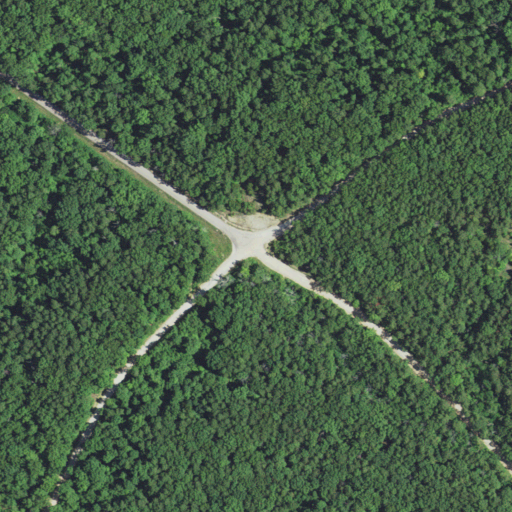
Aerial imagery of gap in Missouri named Low Gap containing deciduous forest, open development, mixed forest, evergreen forest, low intensity development, and open water